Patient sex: M
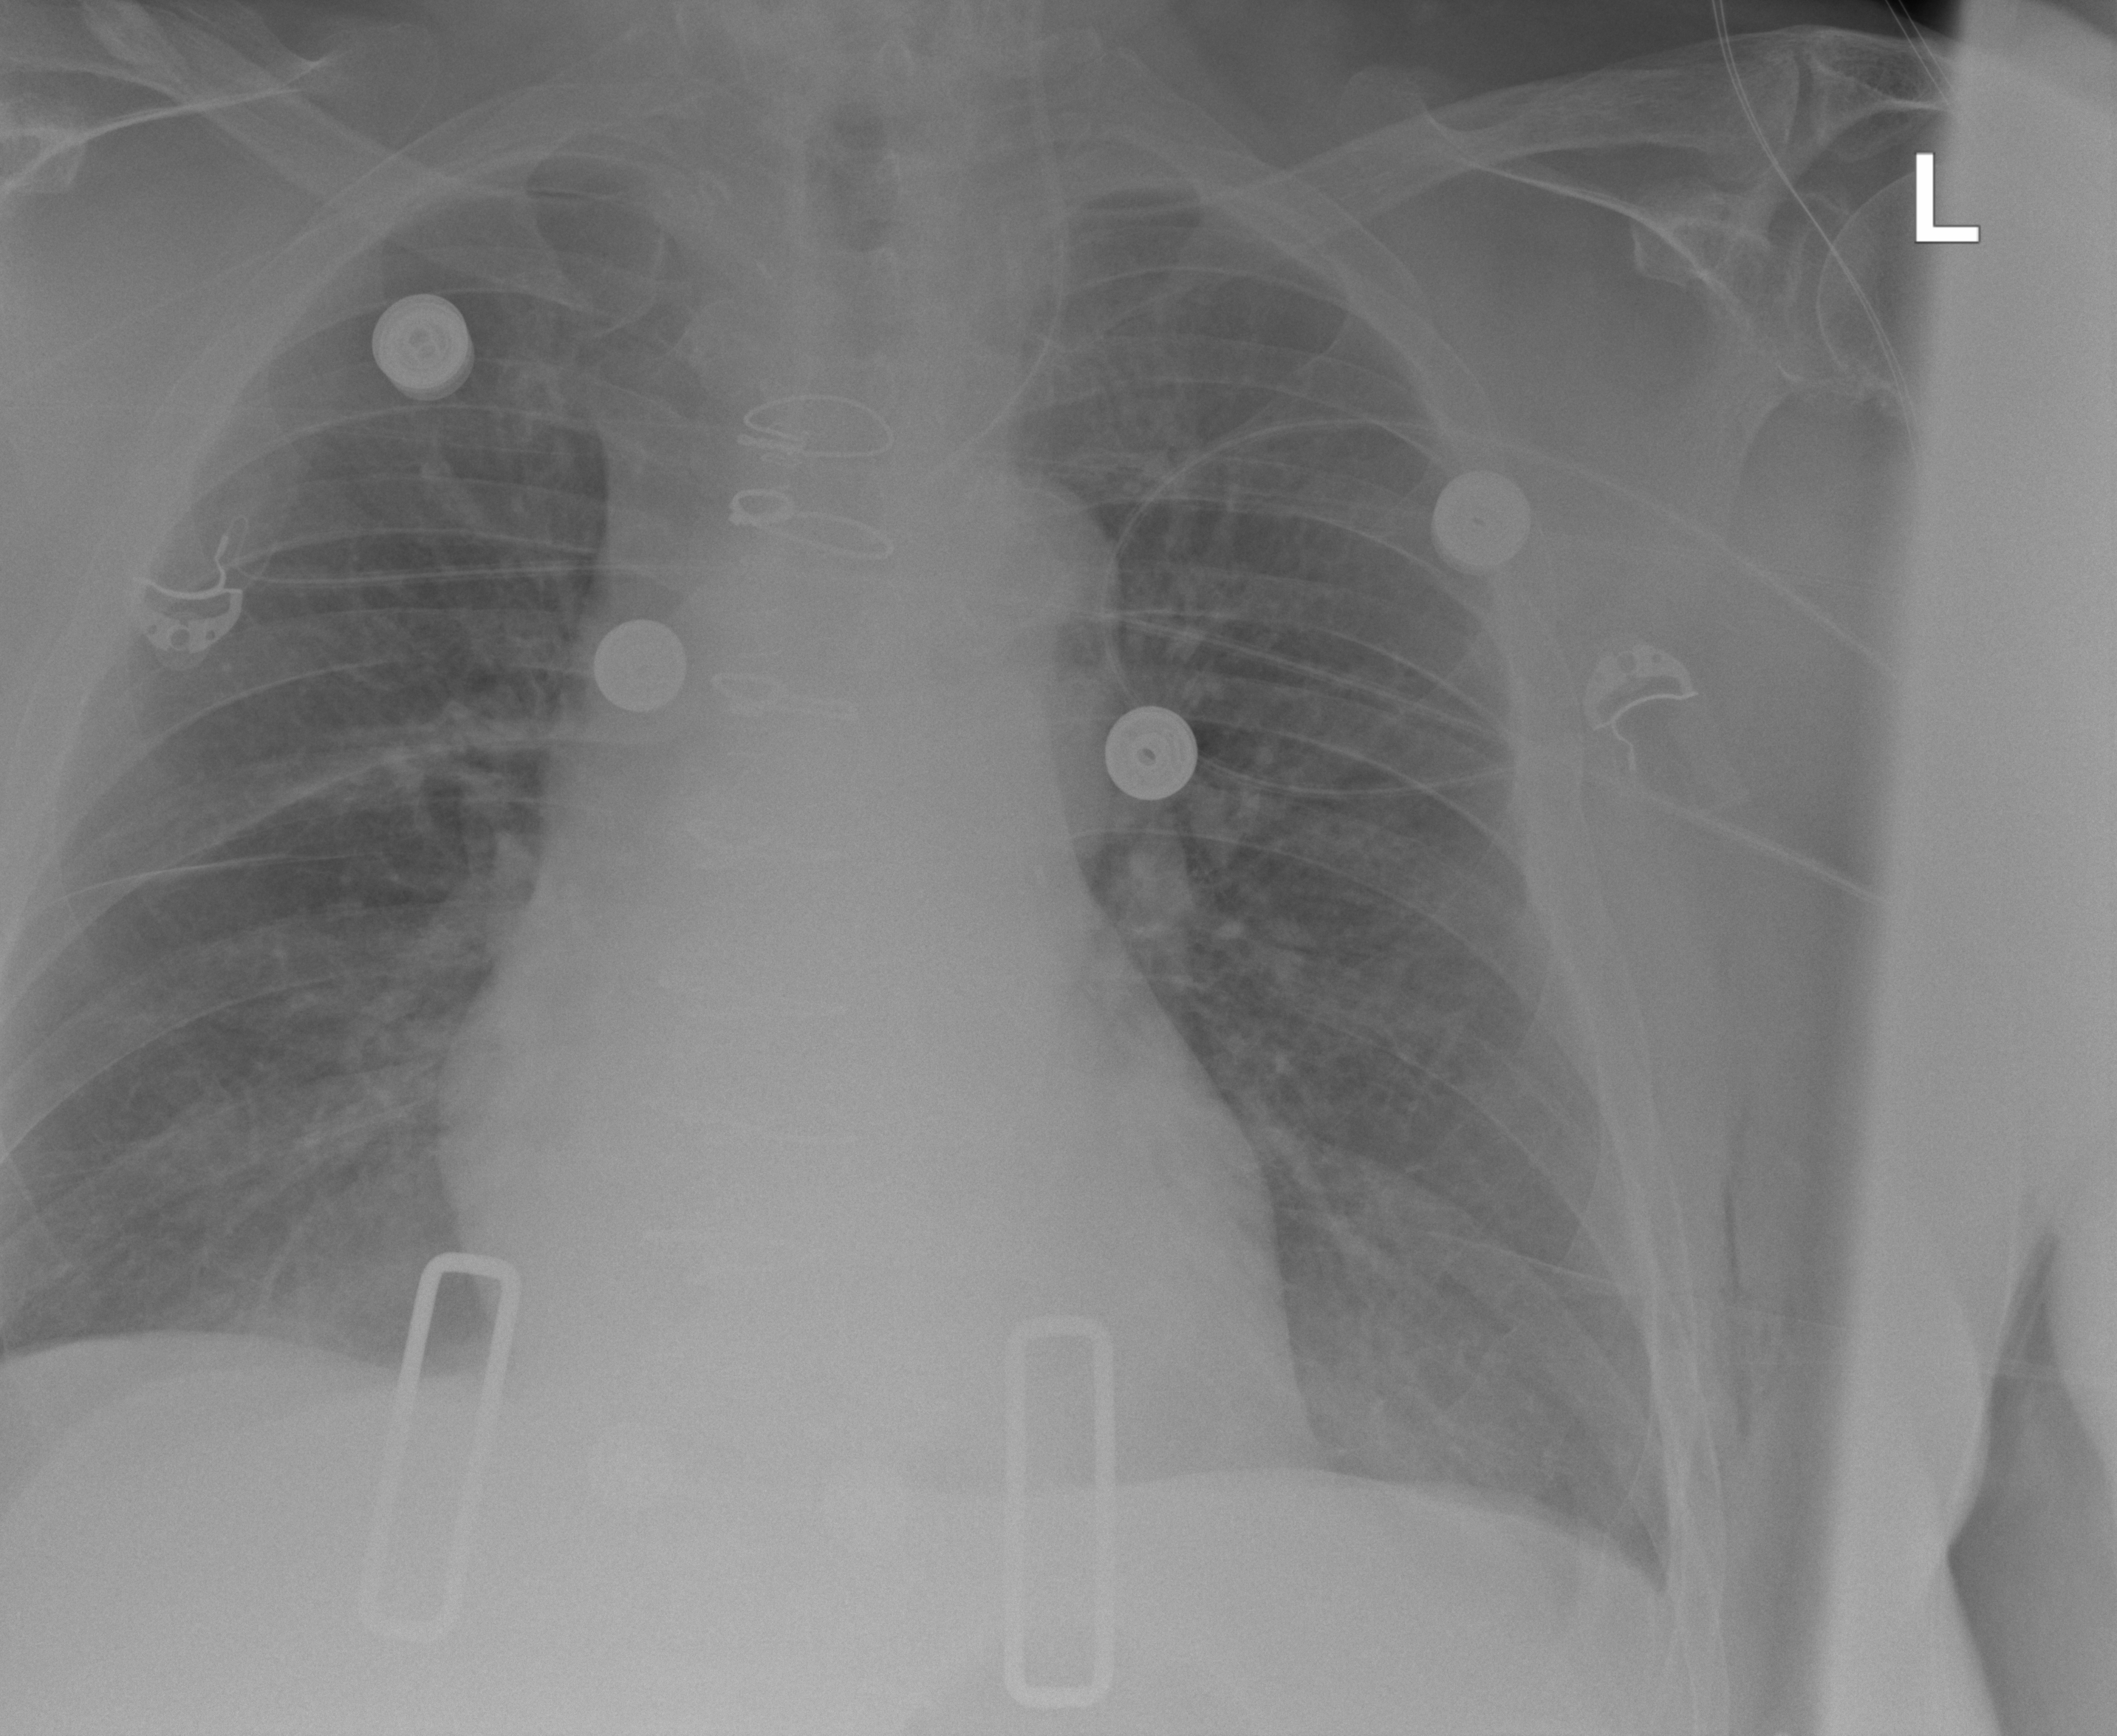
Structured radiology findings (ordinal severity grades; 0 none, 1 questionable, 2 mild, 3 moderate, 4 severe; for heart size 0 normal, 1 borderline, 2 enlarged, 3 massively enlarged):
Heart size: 1
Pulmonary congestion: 1
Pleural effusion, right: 2
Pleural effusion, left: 0
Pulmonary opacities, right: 0
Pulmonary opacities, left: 0
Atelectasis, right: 2
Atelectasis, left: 0